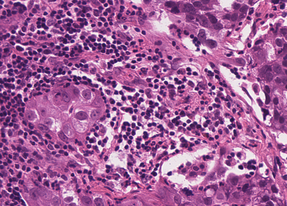
Tumor epithelial tissue: yes
Tumor-associated stroma tissue: yes
Normal tissue: no